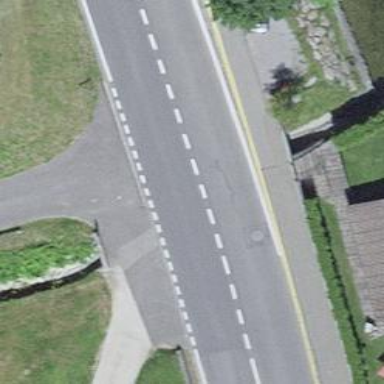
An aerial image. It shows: Road with "give way" sign.